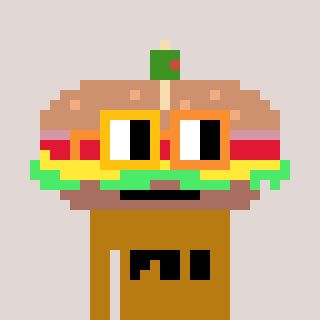
a pixel art character with square yellow and orange glasses, a sandwich-shaped head and a gold-colored body on a warm background